A spectrogram of one vibration snapshot from a rotating bearing is shown (time on one axis, frequency on the other). Determine the bearing's health state. Answer with exactly one of: normal, inner_race, outer_race, ball.
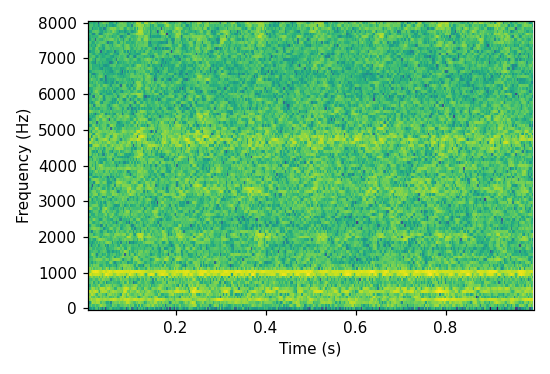
Answer: normal